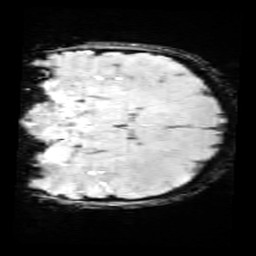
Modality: SWI
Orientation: coronal
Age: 11
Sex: female
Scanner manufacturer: siemens
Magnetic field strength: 3 T
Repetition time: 0.027 s
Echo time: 0.02 s